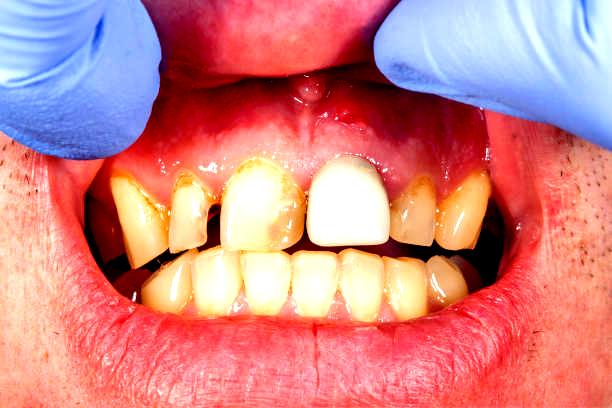
Condition: Calculus